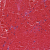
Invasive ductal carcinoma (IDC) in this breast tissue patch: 0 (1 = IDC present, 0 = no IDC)